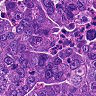
Metastatic tissue present: yes